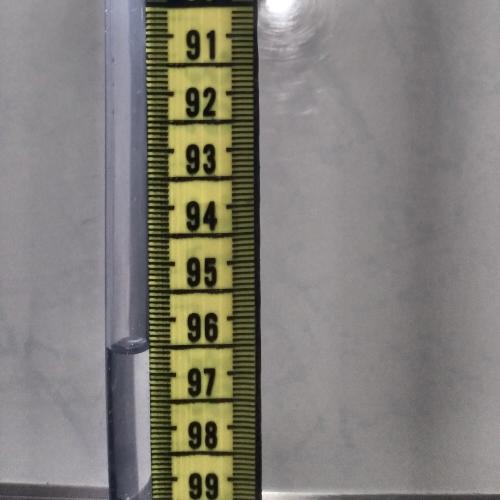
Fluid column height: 96.5 cm